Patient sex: M
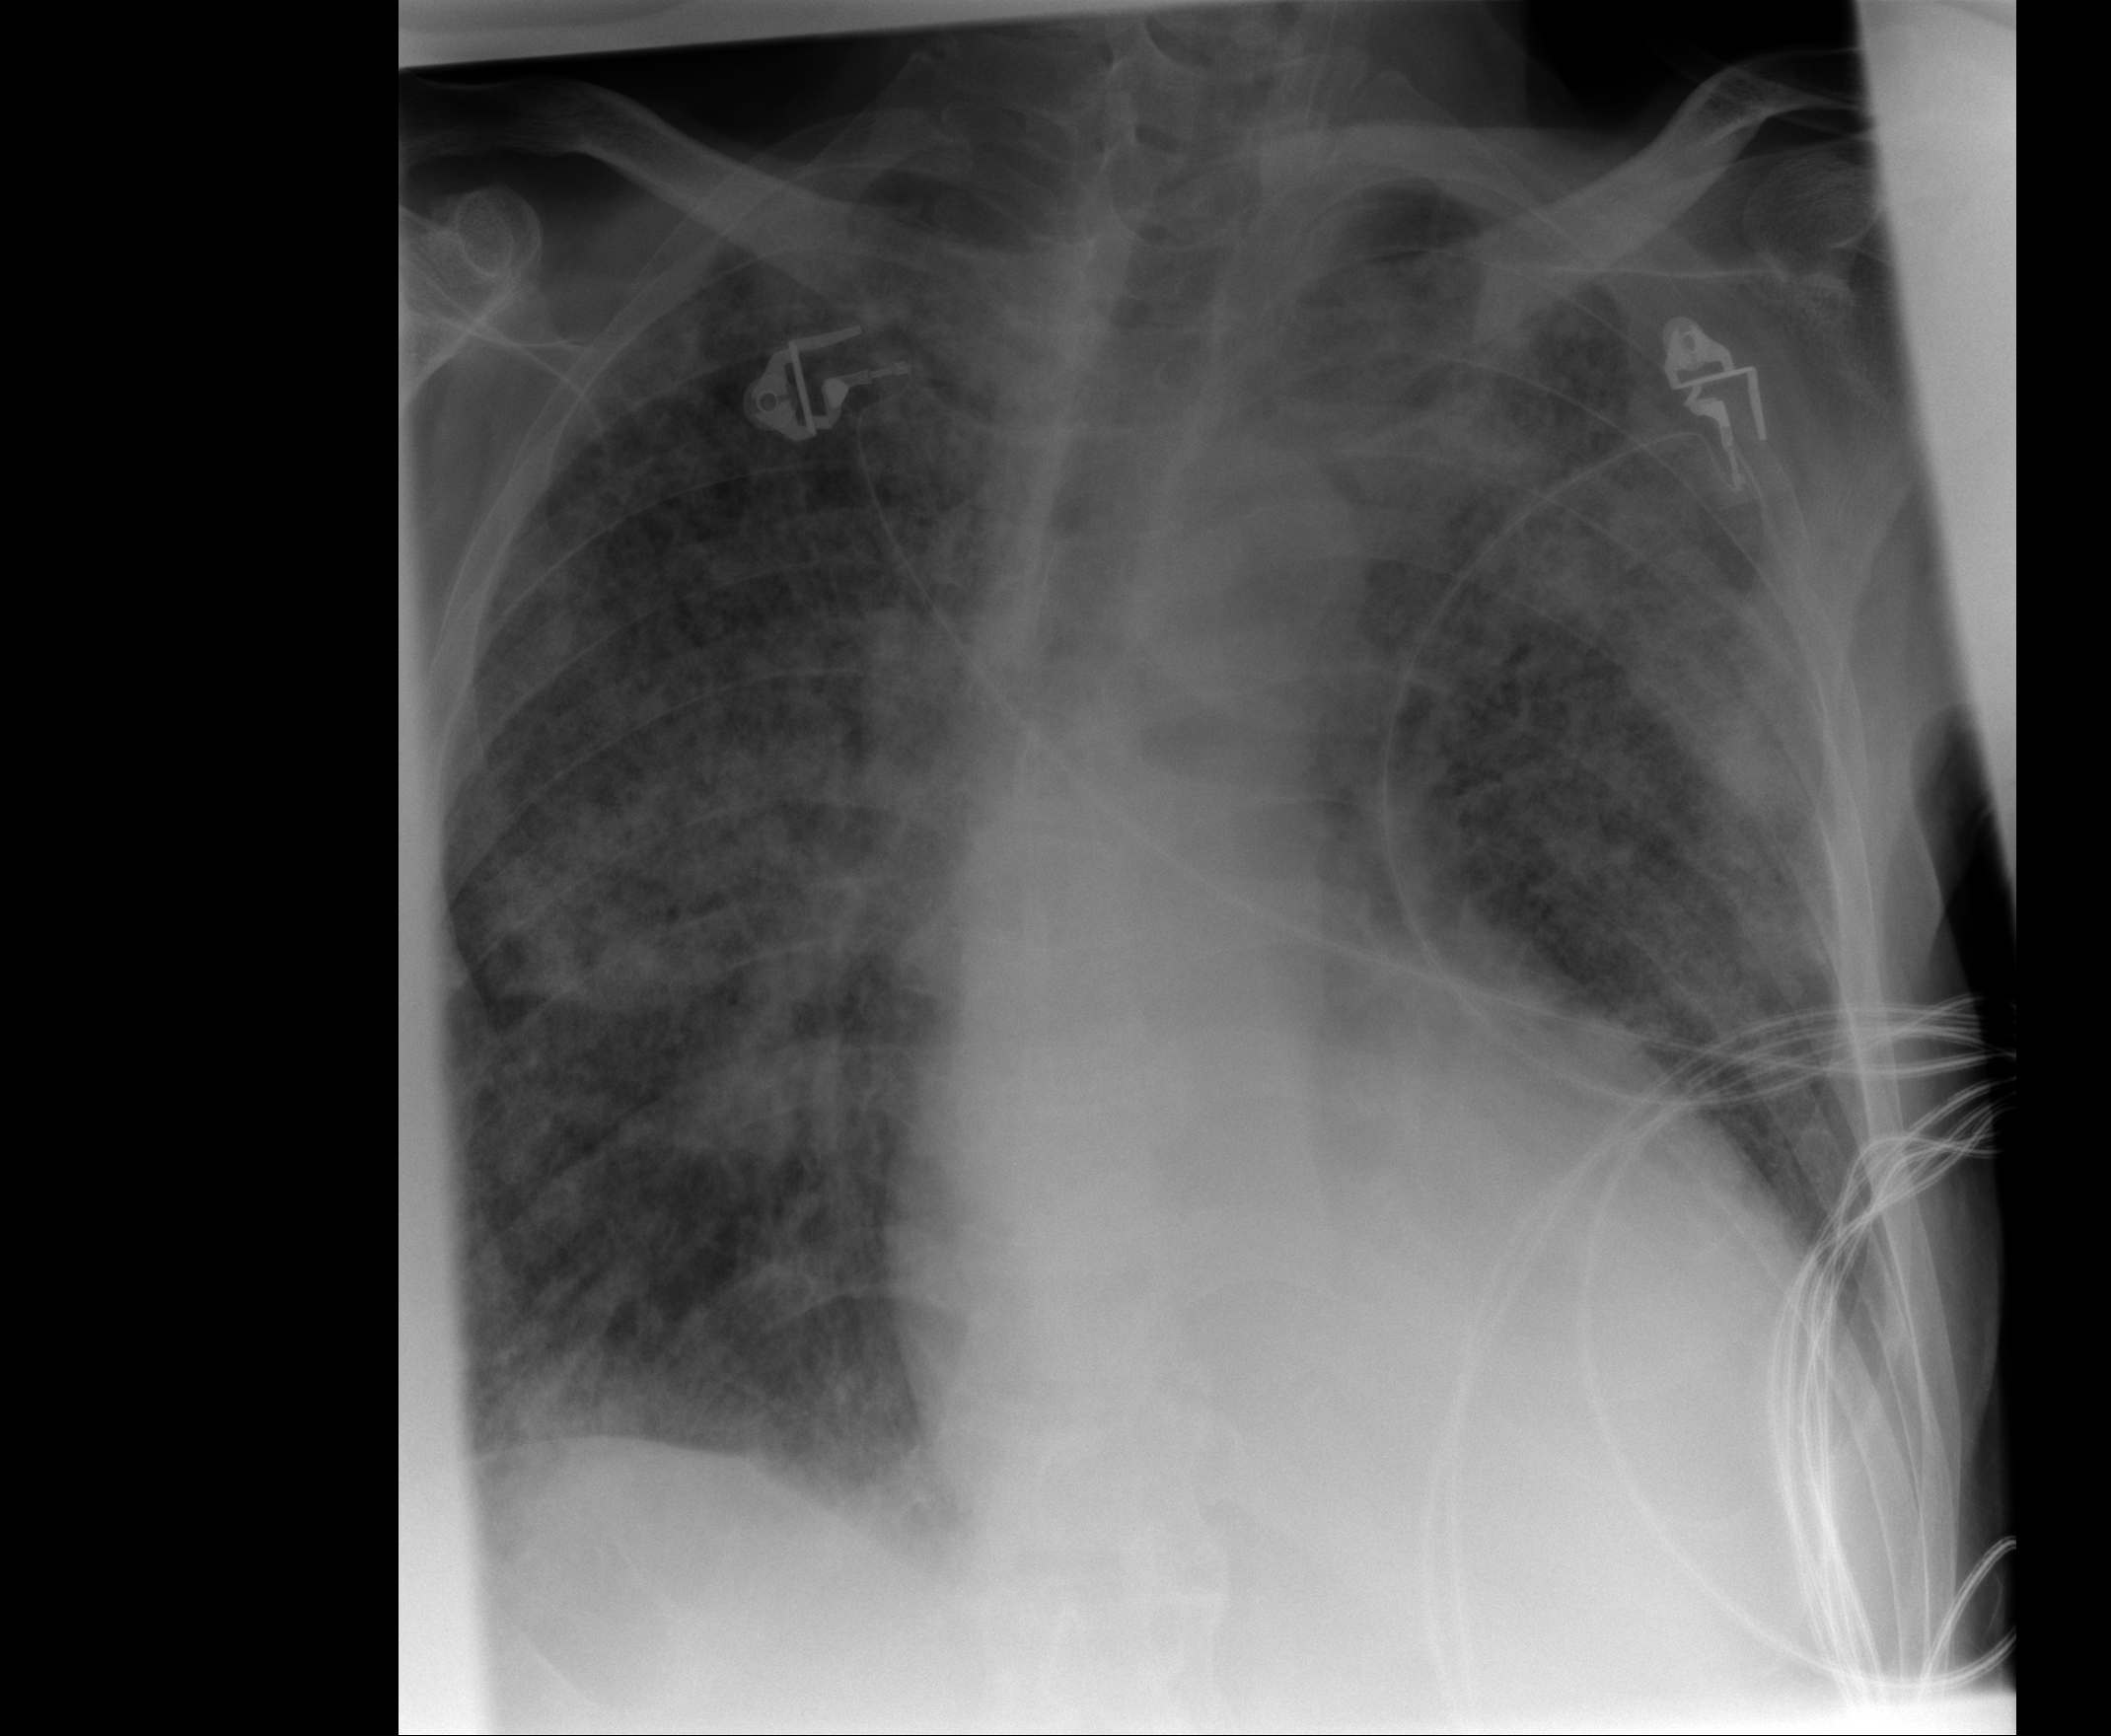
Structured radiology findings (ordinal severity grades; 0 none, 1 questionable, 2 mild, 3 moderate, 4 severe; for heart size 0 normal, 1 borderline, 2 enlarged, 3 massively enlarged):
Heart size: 2
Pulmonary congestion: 0
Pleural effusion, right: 0
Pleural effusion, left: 1
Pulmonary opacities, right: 4
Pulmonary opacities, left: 4
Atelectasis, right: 2
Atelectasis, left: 2